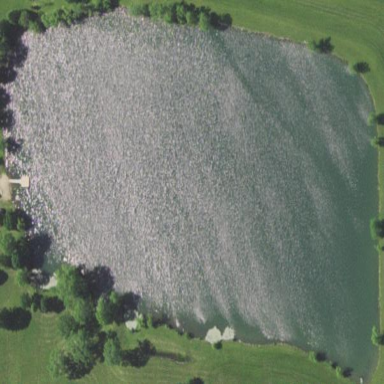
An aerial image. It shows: Pond with natural water.